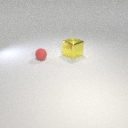
large yellow metal cube behind small red rubber sphere